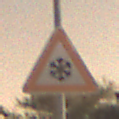
Verkehrszeichen: SchneeOderEisglaette
Umgebung: Outdoor, Suburban
Tageszeit: Night
Wetter: Clear
Licht: Artificial
Jahreszeit: NotSpecified
Kontrast: MediumContrast